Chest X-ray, PA view. Patient: 36 years old, sex M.
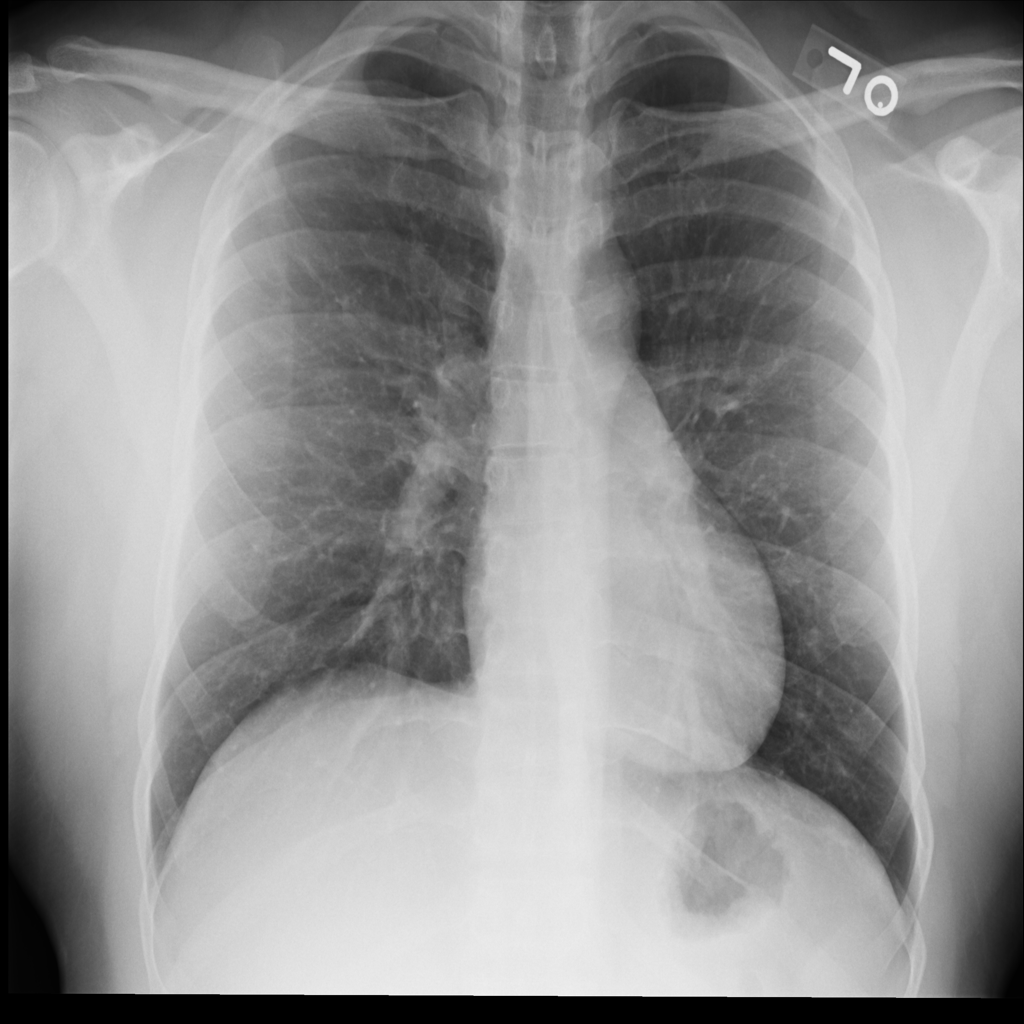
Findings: No Finding